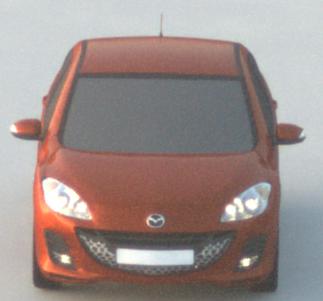
Make: Mazda
Model: 3 1.6
Detailed model: 3 (BL)
Model produced from: 2009/05
Model produced until: 2010/12
Doors: 5
Color: orange
Road condition: dry road
Daytime: sunrise or sunset
Contrast: low contrast